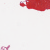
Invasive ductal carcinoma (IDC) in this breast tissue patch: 0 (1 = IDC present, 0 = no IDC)